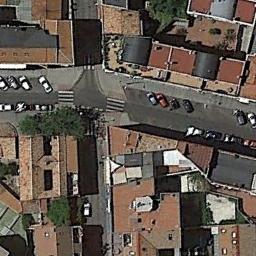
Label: intersection